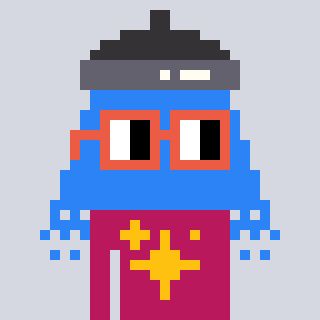
a pixel art character with square orange glasses, a shower-shaped head and a darkpink-colored body on a cool background